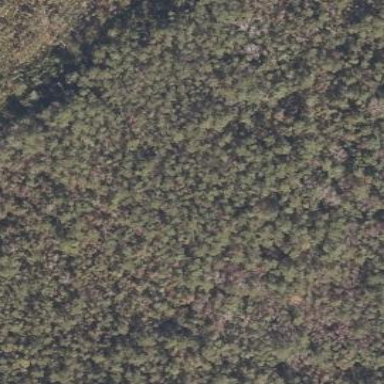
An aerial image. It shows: Forest with needle-leaved trees.